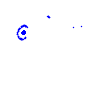
Particle: electron